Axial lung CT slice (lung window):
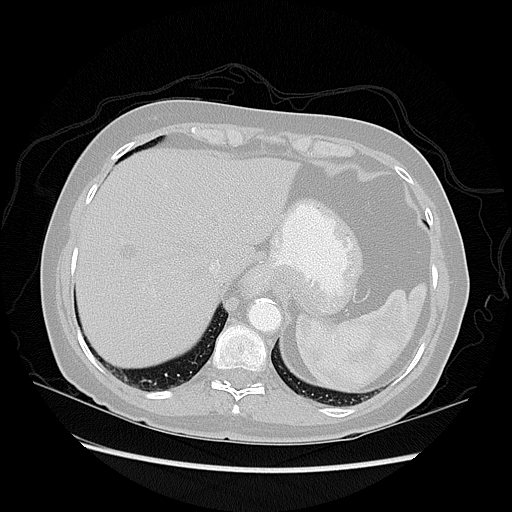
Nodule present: no